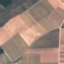
Land use / land cover: PermanentCrop